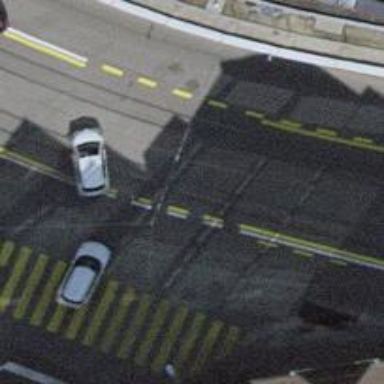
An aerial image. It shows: Road with traffic signals.